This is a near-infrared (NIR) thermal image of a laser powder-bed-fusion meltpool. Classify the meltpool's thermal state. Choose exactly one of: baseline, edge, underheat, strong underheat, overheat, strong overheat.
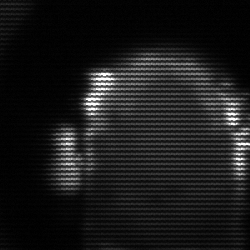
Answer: baseline